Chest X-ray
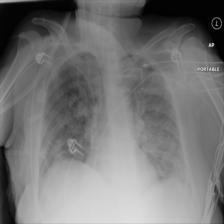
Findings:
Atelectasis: negative
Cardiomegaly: negative
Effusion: negative
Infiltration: negative
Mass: negative
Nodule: negative
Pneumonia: negative
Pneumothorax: negative
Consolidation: negative
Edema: negative
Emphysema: negative
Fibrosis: negative
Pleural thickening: negative
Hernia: negative